已知椭圆 \(C\) 的中心在原点，焦点在 \(x\) 轴上，离心率为 \(\frac{1}{2}\)，短轴长为 \(4\sqrt{3}\).

(1) 求椭圆 \(C\) 的标准方程；

(2) 若直线 \(x=2\) 与椭圆 \(C\) 交于 \(P\)、\(Q\) 两点，\(A\)、\(B\) 是椭圆 \(C\) 上位于直线 \(PQ\) 两侧的动点，且直线 \(AB\) 的斜率为 \(\frac{1}{2}\)，求四边形 \(APBQ\) 的面积的最大值.
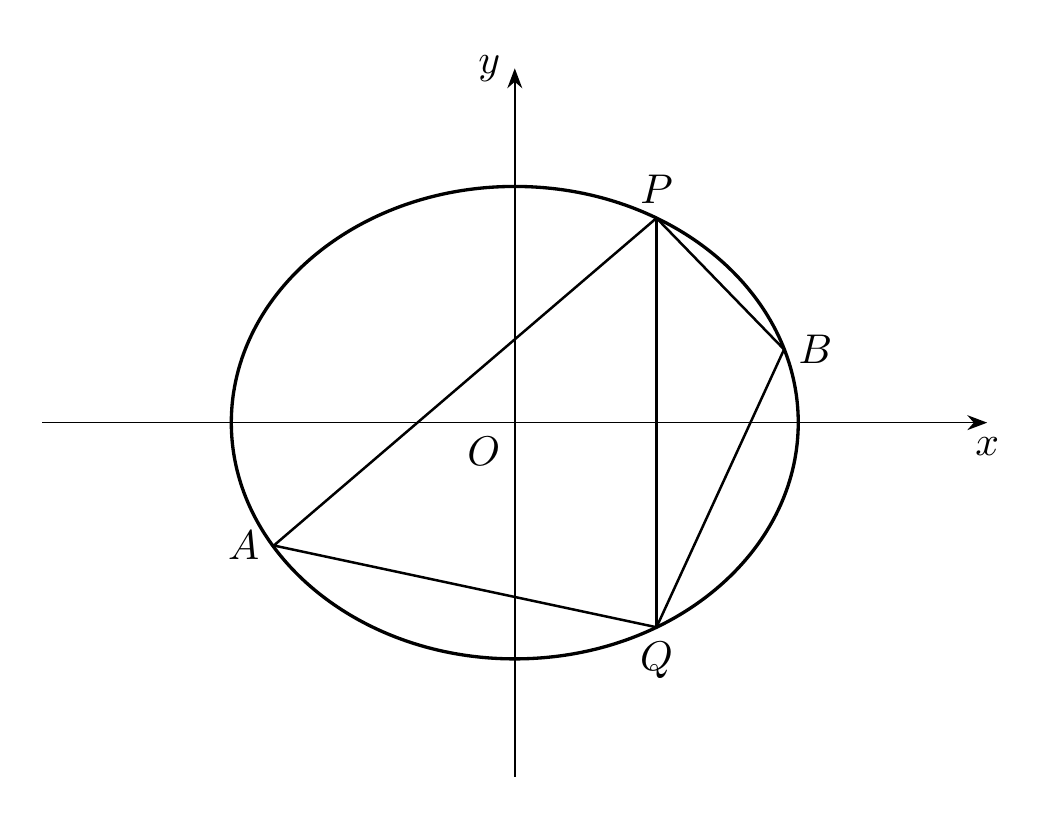
【解答】
【答案】(1) \(\frac{x^2}{16} + \frac{y^2}{12} = 1\)

(2) \(12\sqrt{3}\)

【知识点】相同离心率的椭圆的方程、椭圆中三角形（四边形）的面积、求椭圆中的最值问题

【分析】(1) 根据条件求解 \(a,b,c\)，即可求椭圆方程.

(2) 首先求 \(|PQ|\)，联立直线 \(AB\) 与椭圆方程，并利用韦达定理表示四边形 \(APBQ\) 的面积，即可求解面积的最大值.

【详解】
(1) 设椭圆 \(C\) 的方程为 \(\frac{x^2}{a^2} + \frac{y^2}{b^2} = 1\ (a > b > 0)\)，
由已知得
\[
\begin{cases}
\frac{c}{a} = \frac{1}{2} \\
2b = 4\sqrt{3} \\
a^2 = b^2 + c^2
\end{cases},
\]
得 \(a = 4\)，\(b = 2\sqrt{3}\)，\(c = 2\)，

所以椭圆 \(C\) 的方程为 \(\frac{x^2}{16} + \frac{y^2}{12} = 1\).

(2) 由 (1) 可得 \(P(2,3)\)，\(Q(2,-3)\)，则 \(|PQ| = 6\).

设 \(A(x_1,y_1)\)，\(B(x_2,y_2)\)，直线 \(AB\) 的方程为 \(y = \frac{1}{2}x + t\).

代入 \(\frac{x^2}{16} + \frac{y^2}{12} = 1\)，整理为 \(x^2 + tx + t^2 - 12 = 0\).

由 \(\Delta = t^2 - 4(t^2 - 12) > 0\)，解得：\(-4 < t < 4\)，

且 \(x_1 + x_2 = -t\)，\(x_1x_2 = t^2 - 12\).

四边形 \(APBQ\) 的面积
\[
S = \frac{1}{2} \times 6 \times |x_1 - x_2| = 3\sqrt{(x_1 + x_2)^2 - 4x_1x_2}
= 3\sqrt{48 - 3t^2},
\]

当 \(t = 0\) 时，\(S_{\max} = 12\sqrt{3}\).